Milling tool wear sample.
Tool blade image: 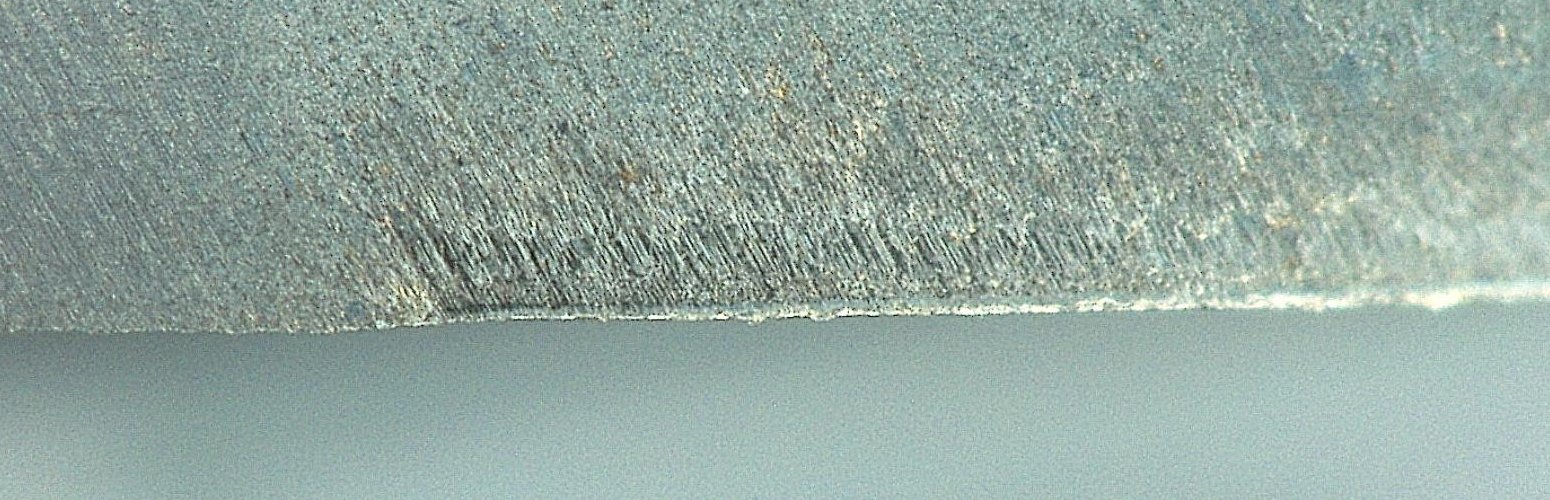
Chip image: 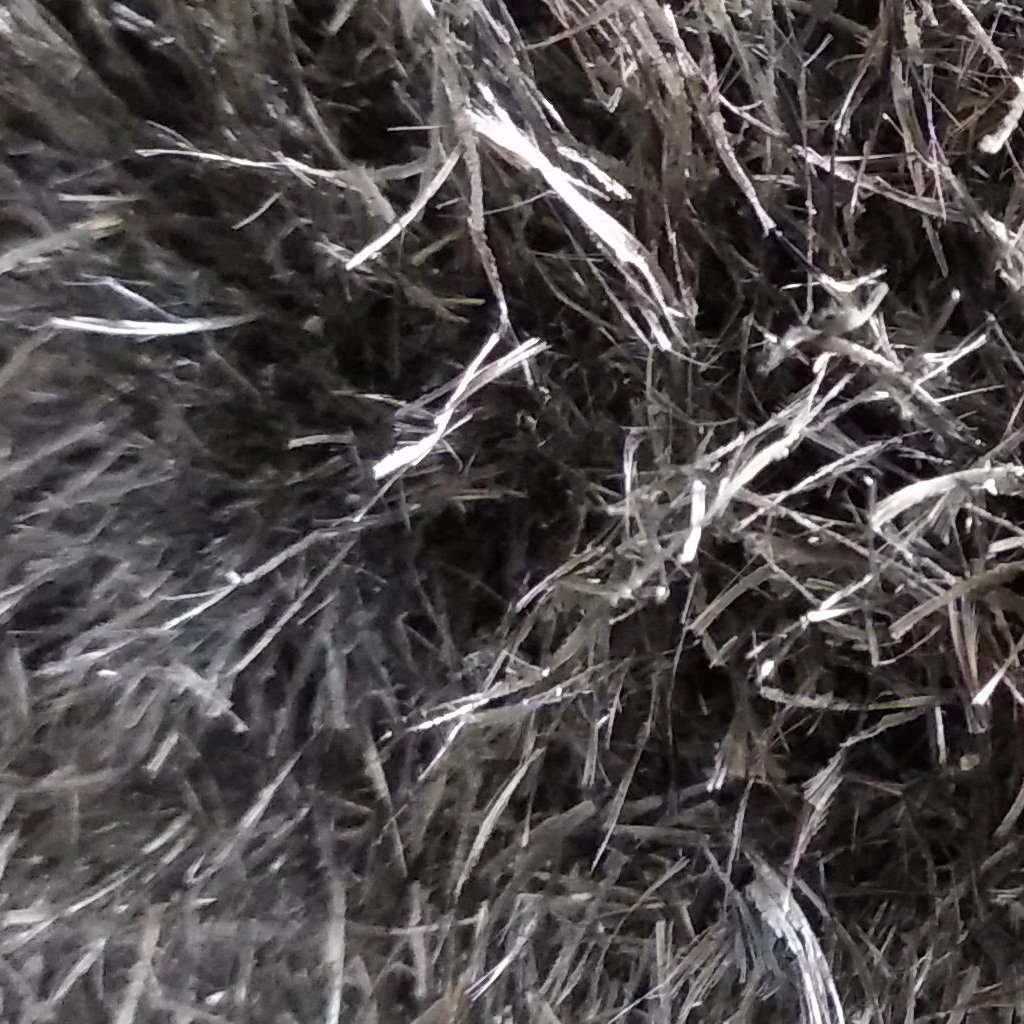
Workpiece image: 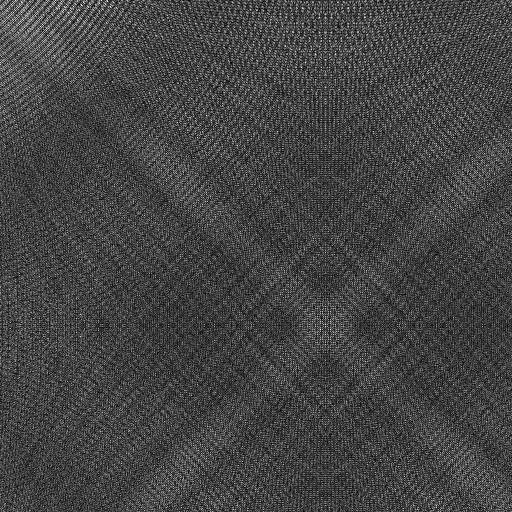
Tool wear state: sharp
Gaps: 6.65
Flank wear: 54.84
Overhang: 14.17
Force-signal Mel-spectrograms (X, Y, Z axes): 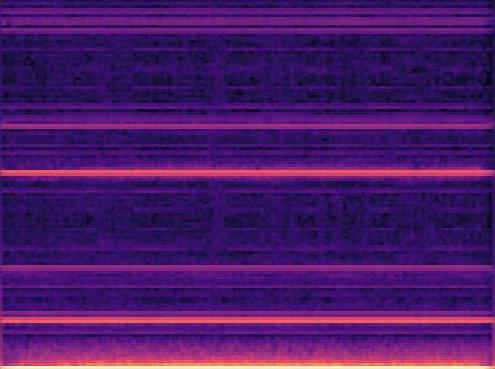 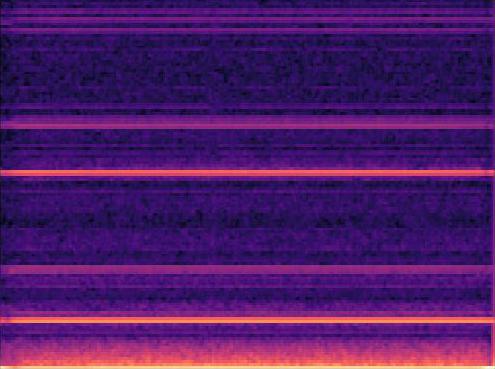 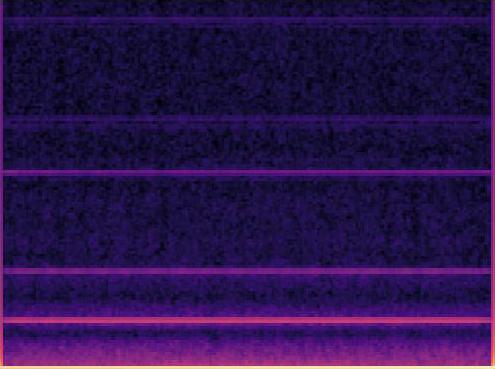
Force-signal scalograms (X, Y, Z axes): 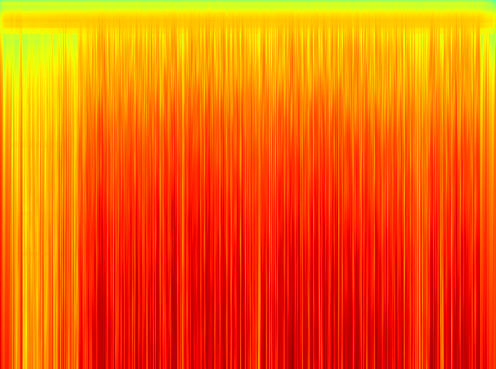 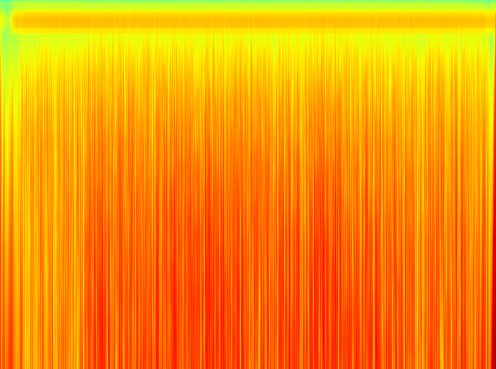 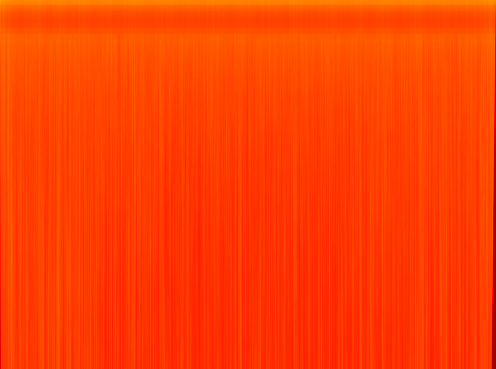
Force phase: initial_break_in_wear